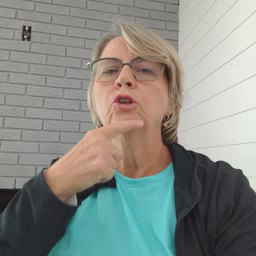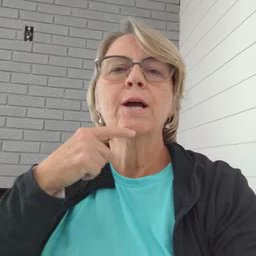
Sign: chin